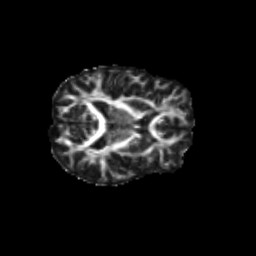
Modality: FA
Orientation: axial
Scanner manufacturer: siemens
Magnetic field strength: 3 T
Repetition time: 9.2 s
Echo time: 0.084 s